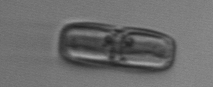
Label: Ephemera